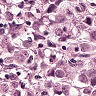
Metastatic tissue present: yes